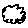
Label: cloud